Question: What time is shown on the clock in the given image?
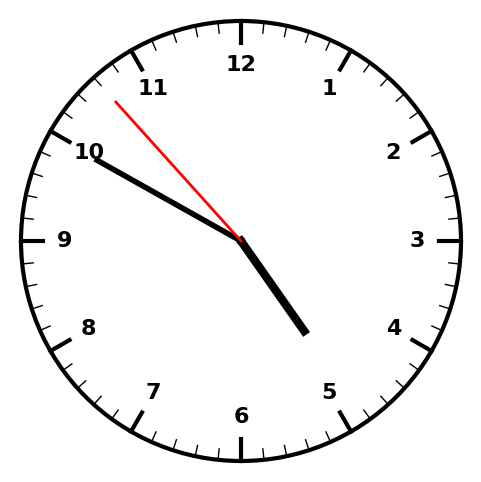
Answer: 04:49:53